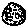
Label: moon